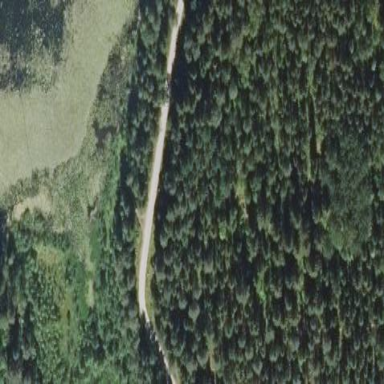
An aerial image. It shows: Mixed leaf-type forest area.